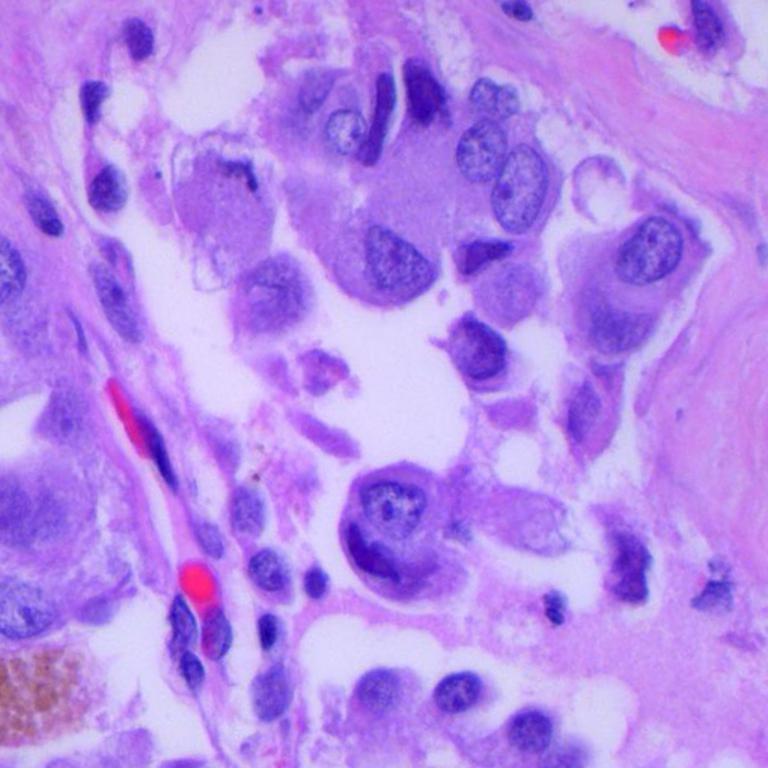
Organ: lung
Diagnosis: adenocarcinomas